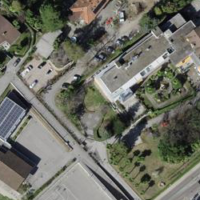
EUNIS habitat code: 54
Species observed at this site:
Cacyreus marshalli